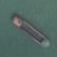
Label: Sand_carrier